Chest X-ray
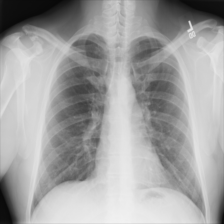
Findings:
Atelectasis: negative
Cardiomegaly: negative
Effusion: negative
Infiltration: negative
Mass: negative
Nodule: negative
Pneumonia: negative
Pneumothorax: negative
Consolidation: negative
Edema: negative
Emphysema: negative
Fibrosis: negative
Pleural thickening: negative
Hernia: negative